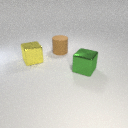
large green metal cube in front of large yellow metal cube